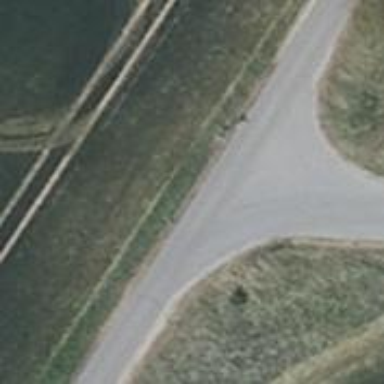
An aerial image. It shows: Passing place on the road.